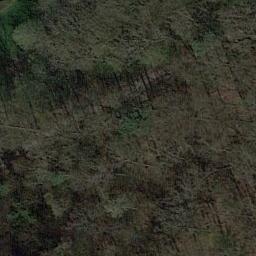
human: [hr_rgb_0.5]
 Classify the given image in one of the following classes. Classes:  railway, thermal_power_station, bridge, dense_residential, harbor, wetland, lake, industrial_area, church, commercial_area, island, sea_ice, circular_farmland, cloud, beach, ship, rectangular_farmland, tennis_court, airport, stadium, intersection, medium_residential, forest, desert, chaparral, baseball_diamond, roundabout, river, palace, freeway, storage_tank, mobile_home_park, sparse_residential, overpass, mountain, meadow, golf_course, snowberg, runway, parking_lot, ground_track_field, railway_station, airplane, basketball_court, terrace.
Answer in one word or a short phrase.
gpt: forest